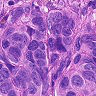
Metastatic tissue present: yes